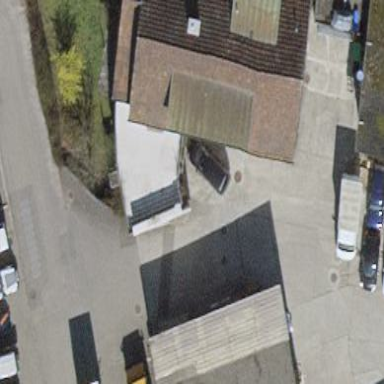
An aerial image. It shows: Building with tiled roof.